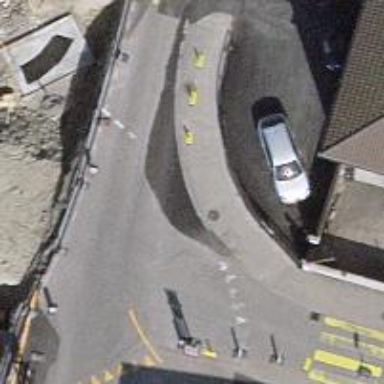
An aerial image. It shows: Tertiary road leading to roundabout junction.